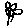
Label: flower